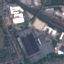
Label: Industrial